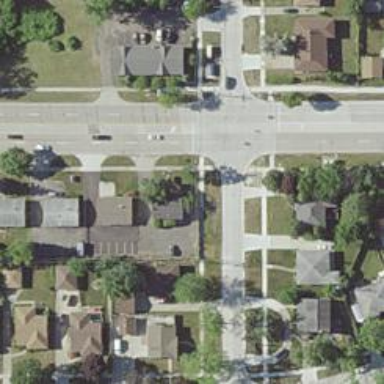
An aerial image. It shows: Footway crossing.